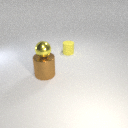
small yellow metal sphere above large brown metal cylinder